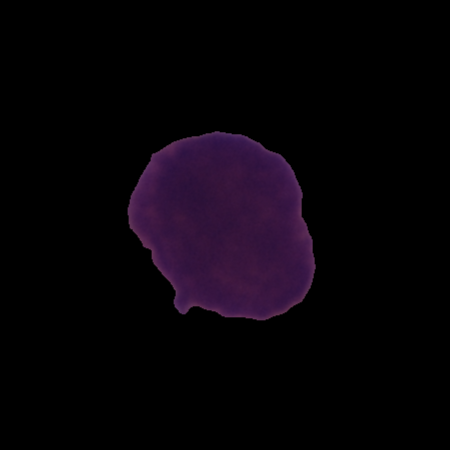
Label: cancer